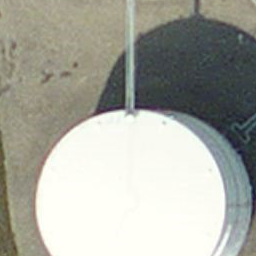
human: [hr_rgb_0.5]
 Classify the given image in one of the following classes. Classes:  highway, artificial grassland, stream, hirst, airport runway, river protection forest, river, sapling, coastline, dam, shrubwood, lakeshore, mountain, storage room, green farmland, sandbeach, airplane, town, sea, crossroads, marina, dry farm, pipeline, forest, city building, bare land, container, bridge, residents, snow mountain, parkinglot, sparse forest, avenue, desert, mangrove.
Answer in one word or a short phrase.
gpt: storage room